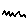
Label: zigzag